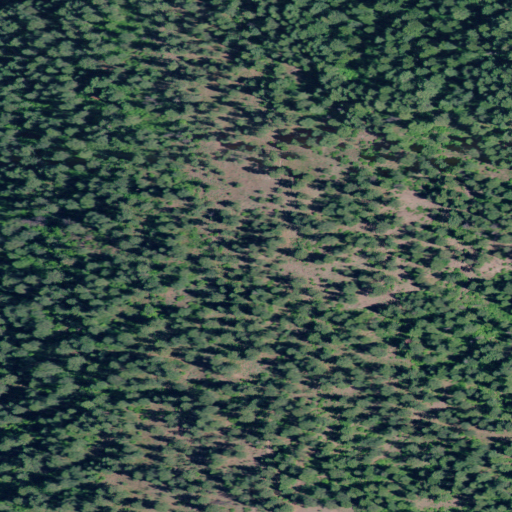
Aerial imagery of mountain in Idaho named Nehchen Bluff containing evergreen forest and shrub